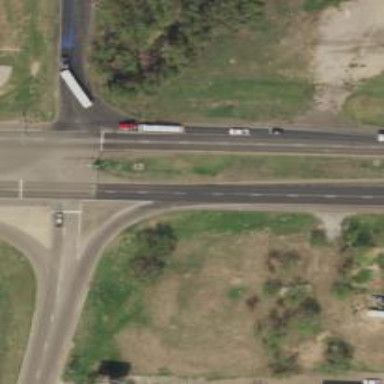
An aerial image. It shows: This image shows trunk highway that functions as expressway.